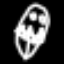
Label: octagon